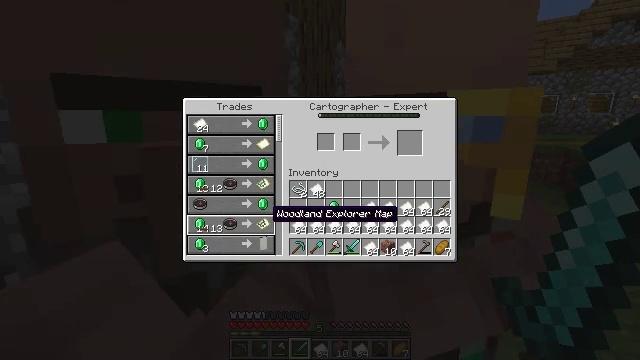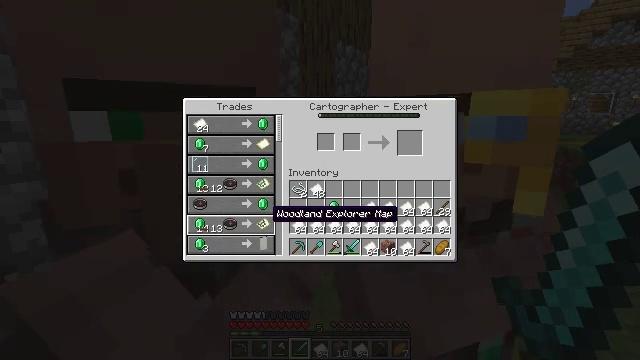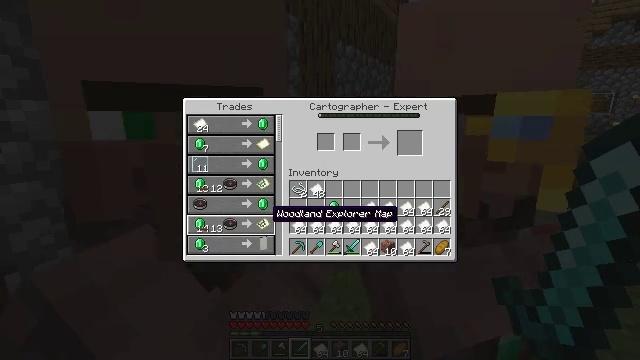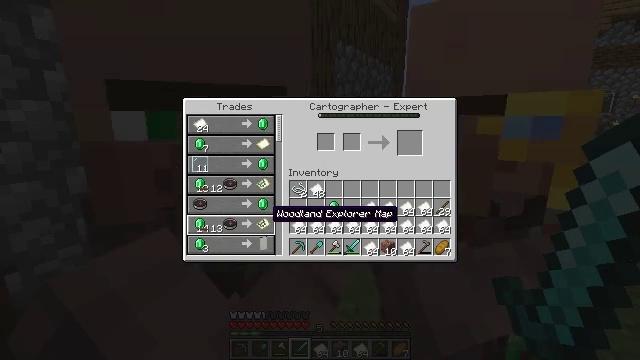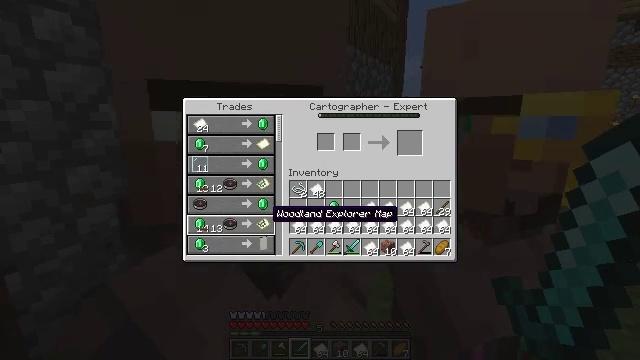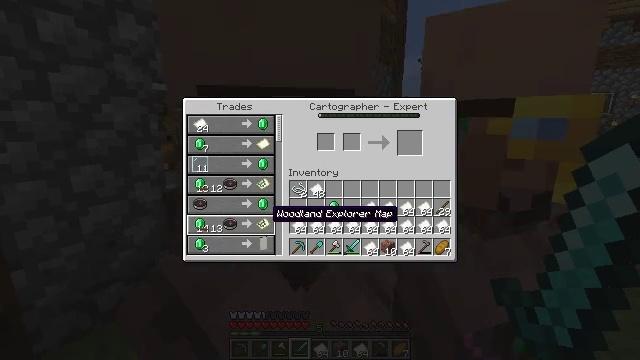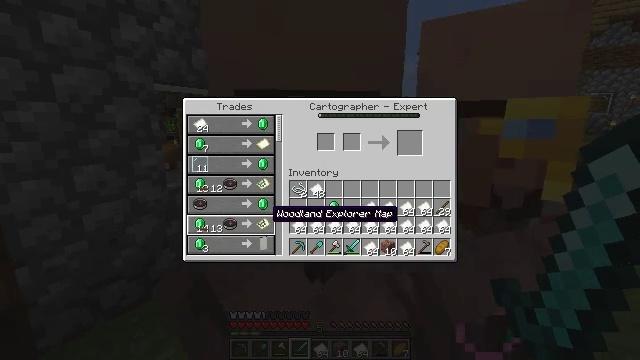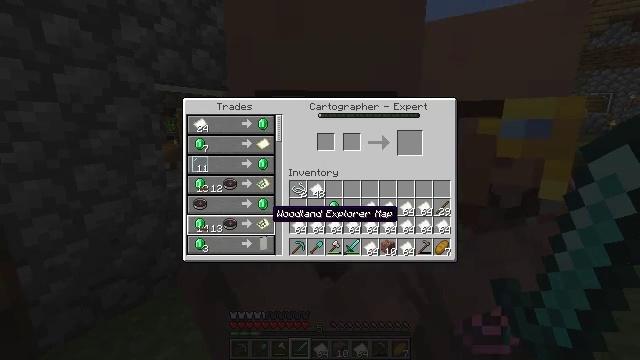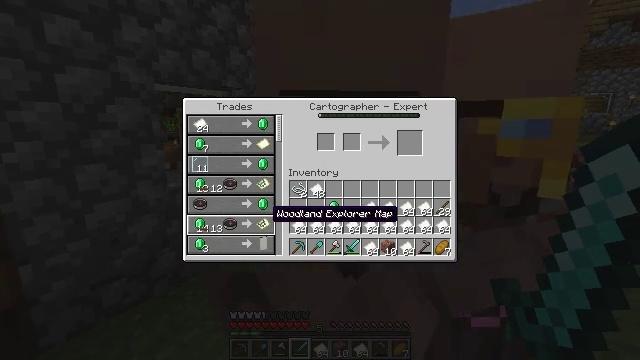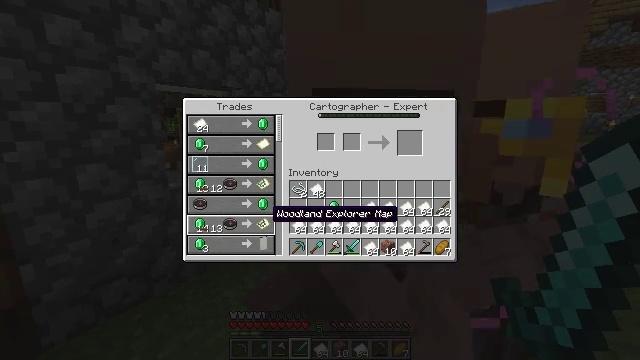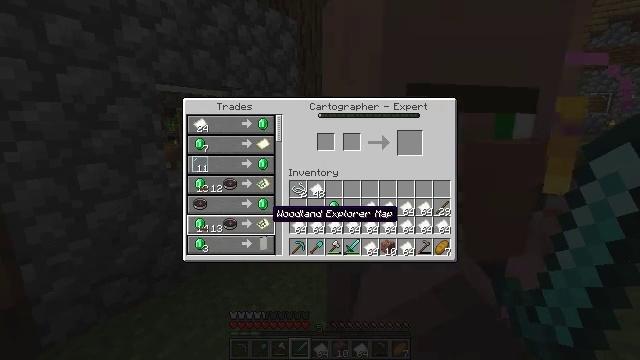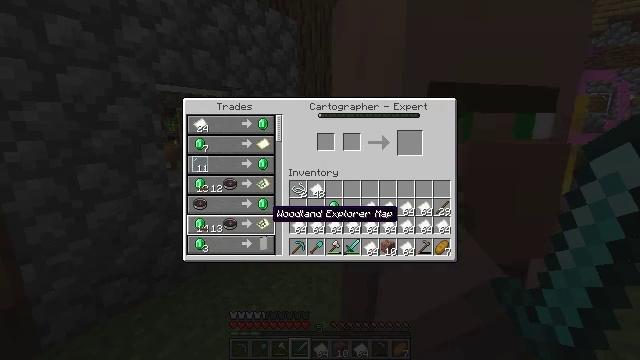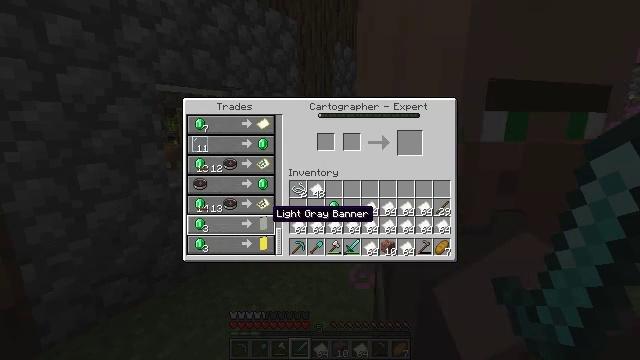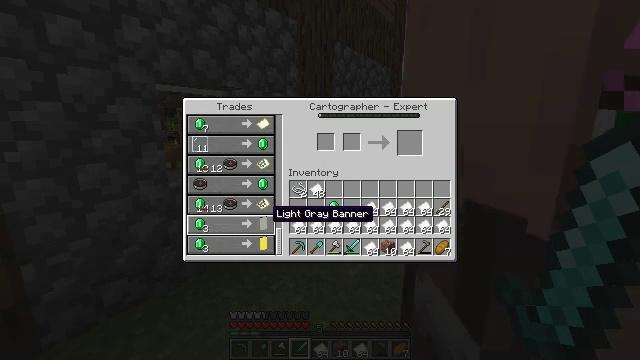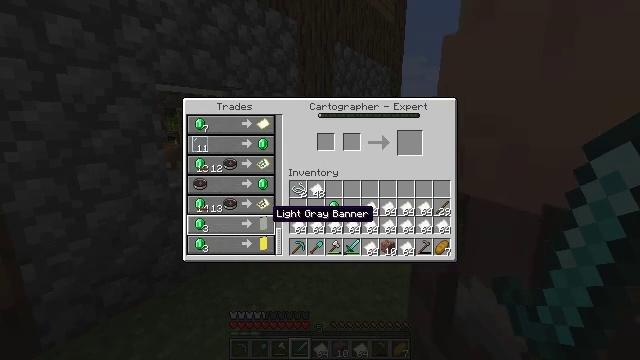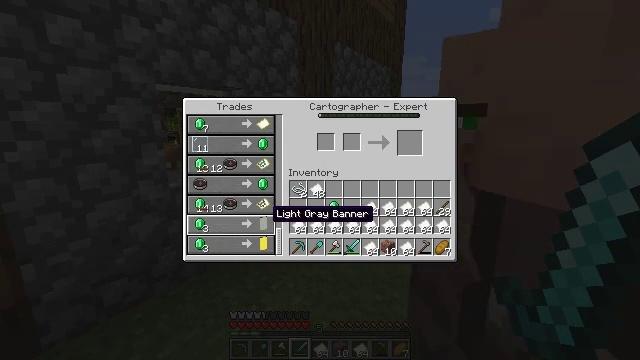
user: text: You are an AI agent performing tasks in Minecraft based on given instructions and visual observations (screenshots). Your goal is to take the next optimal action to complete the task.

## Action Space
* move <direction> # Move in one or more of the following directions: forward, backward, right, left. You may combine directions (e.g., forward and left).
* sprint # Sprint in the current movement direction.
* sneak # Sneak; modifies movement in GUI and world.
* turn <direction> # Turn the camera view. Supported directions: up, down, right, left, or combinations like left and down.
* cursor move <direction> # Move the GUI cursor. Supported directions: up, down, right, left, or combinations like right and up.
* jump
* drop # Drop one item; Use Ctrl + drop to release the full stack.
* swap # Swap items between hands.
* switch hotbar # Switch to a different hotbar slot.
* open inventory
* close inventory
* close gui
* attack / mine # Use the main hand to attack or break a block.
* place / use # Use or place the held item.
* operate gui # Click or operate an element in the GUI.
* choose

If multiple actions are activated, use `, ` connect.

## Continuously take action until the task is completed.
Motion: motion action
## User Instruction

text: Craft an emerald with the available materials.
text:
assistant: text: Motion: no_op
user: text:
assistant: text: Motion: no_op
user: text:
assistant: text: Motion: no_op
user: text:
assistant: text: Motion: no_op
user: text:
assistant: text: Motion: no_op
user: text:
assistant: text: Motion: no_op
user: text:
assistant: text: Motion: no_op
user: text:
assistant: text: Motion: no_op
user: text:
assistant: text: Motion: no_op
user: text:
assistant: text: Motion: no_op
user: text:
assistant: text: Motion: no_op
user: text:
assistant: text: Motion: no_op
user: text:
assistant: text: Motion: no_op
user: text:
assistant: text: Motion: no_op
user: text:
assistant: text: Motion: no_op
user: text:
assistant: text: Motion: no_op
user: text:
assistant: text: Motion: no_op
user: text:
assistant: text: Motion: no_op
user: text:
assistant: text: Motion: no_op
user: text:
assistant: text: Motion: no_op
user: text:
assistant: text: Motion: no_op
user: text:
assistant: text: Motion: no_op
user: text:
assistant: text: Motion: no_op
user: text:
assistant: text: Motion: no_op
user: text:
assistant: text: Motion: no_op
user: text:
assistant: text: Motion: no_op
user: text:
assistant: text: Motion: no_op
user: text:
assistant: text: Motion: no_op
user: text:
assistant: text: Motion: no_op
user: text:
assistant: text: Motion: no_op